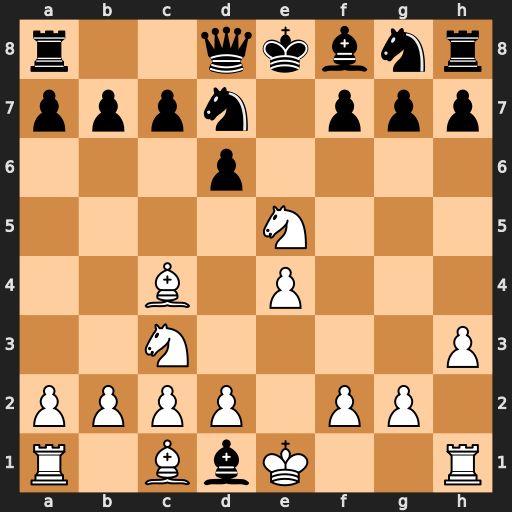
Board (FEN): r2qkbnr/pppn1ppp/3p4/4N3/2B1P3/2N4P/PPPP1PP1/R1BbK2R
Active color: w
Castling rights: KQkq
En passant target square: -
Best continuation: Bxf7+ Ke7 Nd5#